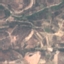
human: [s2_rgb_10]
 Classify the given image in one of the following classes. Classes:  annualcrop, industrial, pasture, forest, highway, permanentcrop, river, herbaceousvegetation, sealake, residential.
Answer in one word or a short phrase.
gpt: PermanentCrop